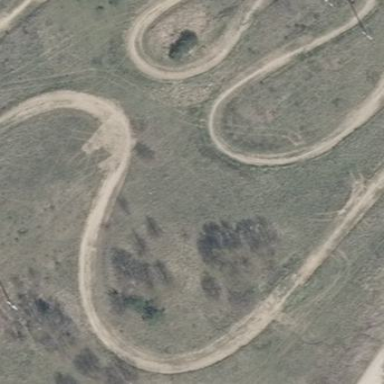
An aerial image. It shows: Sandy raceway designed for motocross sports.